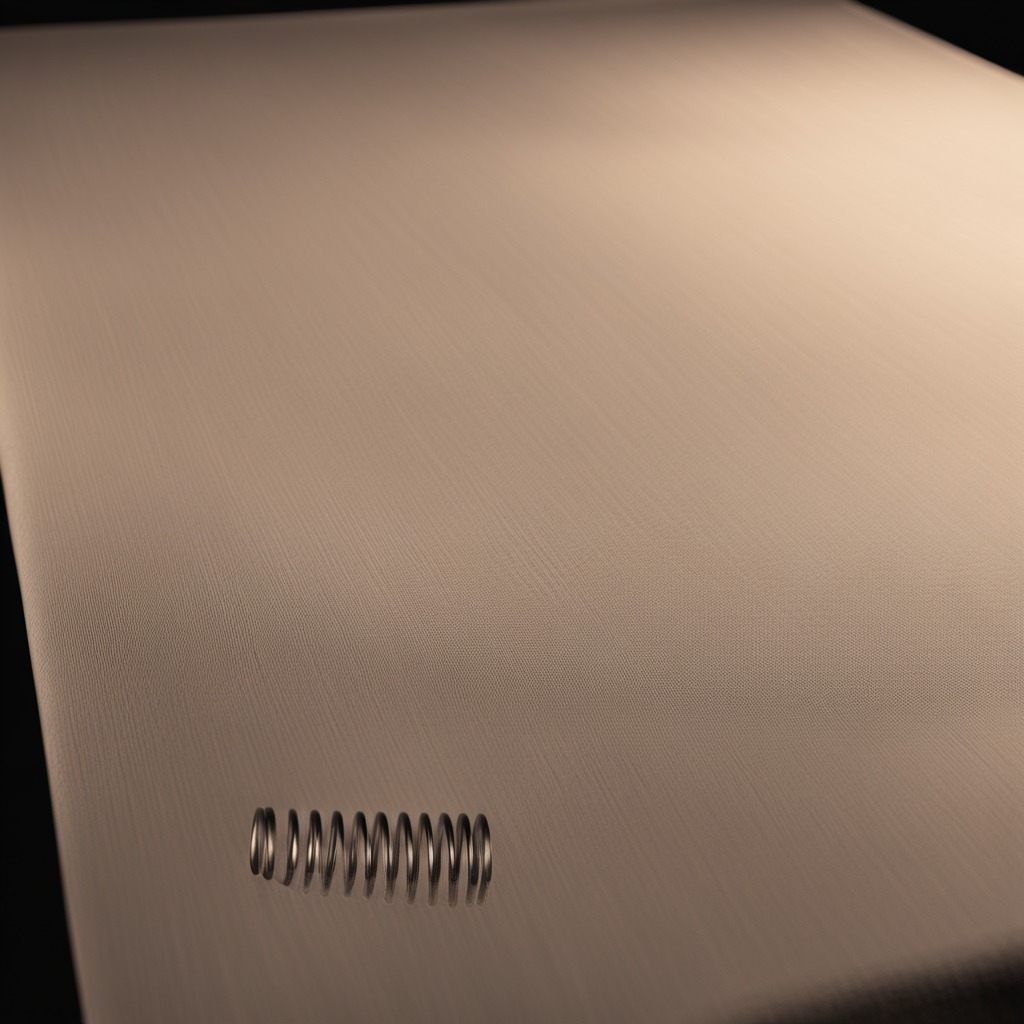
A coiled metal spring lies on a clean wooden table inside a workshop at night dim ambient light soft shadows worn but beneath the cloth